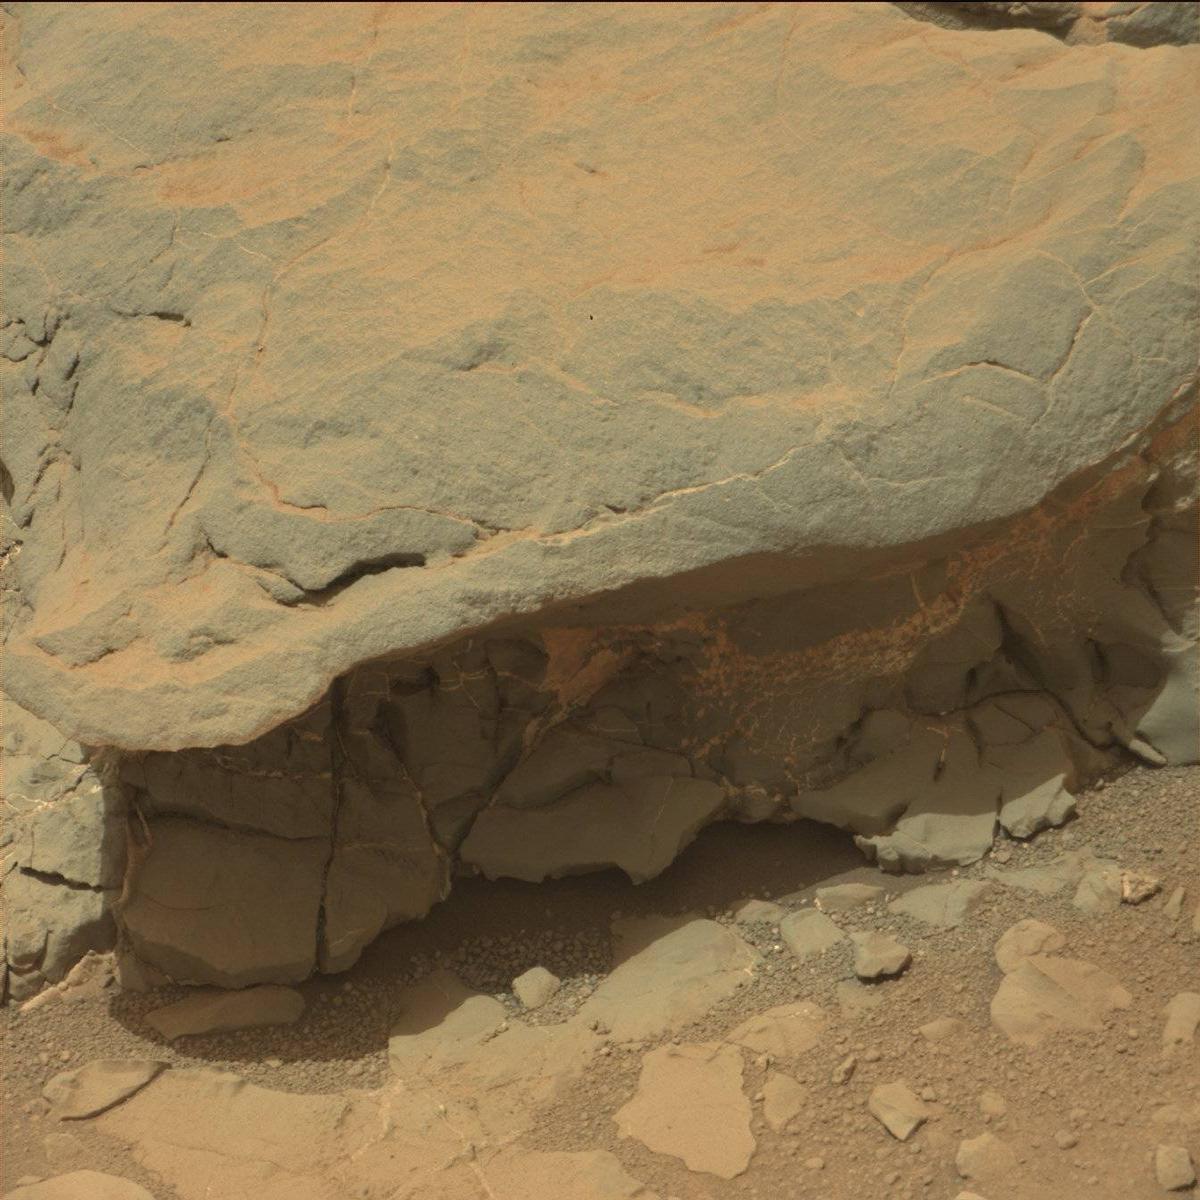
Terrain classes present: Bedrock, Rock, Sand / Soil